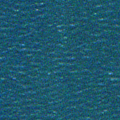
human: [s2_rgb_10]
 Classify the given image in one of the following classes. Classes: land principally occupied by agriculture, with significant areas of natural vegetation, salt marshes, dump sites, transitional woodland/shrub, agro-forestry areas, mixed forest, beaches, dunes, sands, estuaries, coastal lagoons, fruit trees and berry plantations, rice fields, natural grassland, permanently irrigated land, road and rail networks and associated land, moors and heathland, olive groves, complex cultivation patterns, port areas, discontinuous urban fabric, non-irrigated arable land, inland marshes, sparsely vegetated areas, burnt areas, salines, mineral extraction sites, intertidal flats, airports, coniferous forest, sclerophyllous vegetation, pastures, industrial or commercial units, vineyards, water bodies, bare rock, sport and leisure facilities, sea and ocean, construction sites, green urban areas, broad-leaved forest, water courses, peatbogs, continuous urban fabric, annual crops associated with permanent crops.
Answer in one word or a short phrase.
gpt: sea and ocean